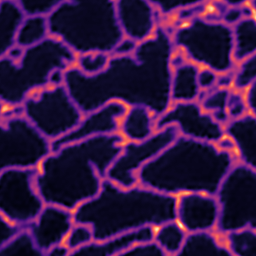
Label: Super-resolution ER image